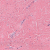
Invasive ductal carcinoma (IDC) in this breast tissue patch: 0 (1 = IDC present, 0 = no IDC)